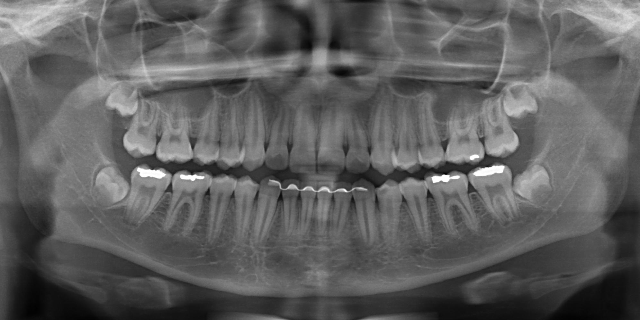
adult